Question: I have implemented a header view in a collection view.
It is a UISegmentedControll with three items.
Here is the code:
'''
NSArray *itemArray = [NSArray arrayWithObjects: @"Following", @"Everybody", @"Nearby", nil];
UISegmentedControl *segmentedControl = [[UISegmentedControl alloc] initWithItems:itemArray];
UIFont *font = [UIFont fontWithName:@"PatuaOne-Regular" size:12.0f];
UIColor *notChosenButtonColor = [UIColor colorWithRed:(201.0/255.0f) green:(198.0/255.0f) blue:(191.0/255.0f) alpha:1.0];
UIColor *chosenButtonColor = [UIColor colorWithRed:(235.0/255.0f) green:(218.0/255.0f) blue:(102.0/255.0f) alpha:1.0];
NSDictionary *normalAttributes = [NSDictionary dictionaryWithObjectsAndKeys:
font, UITextAttributeFont,
notChosenButtonColor, UITextAttributeTextColor,
nil];
NSDictionary *selectedAttributes = [NSDictionary dictionaryWithObjectsAndKeys:
font, UITextAttributeFont,
chosenButtonColor, UITextAttributeTextColor,
nil];
[segmentedControl setTitleTextAttributes:normalAttributes forState:UIControlStateNormal];
[segmentedControl setTitleTextAttributes:selectedAttributes forState:UIControlStateSelected];
[segmentedControl setBackgroundImage:[UIImage imageNamed:@"greenbt_bg.png"] forState:UIControlStateNormal barMetrics:UIBarMetricsDefault];
[segmentedControl setBackgroundImage:[UIImage imageNamed:@"standard_bt_h"] forState:UIControlStateSelected barMetrics:UIBarMetricsDefault];
[segmentedControl setBackgroundColor:[UIColor clearColor] ];
segmentedControl.frame = CGRectMake(5, 20, 280, 25);
segmentedControl.segmentedControlStyle = UISegmentedControlStylePlain;
segmentedControl.selectedSegmentIndex = 0;
[segmentedControl setDividerImage:[UIImage imageNamed:@"separator.png"]
forLeftSegmentState:UIControlStateNormal
rightSegmentState:UIControlStateNormal
barMetrics:UIBarMetricsDefault];
[headerView addSubview:segmentedControl];
'''
The segmentedcontrol now looks like this:

Why is the text of the segments blurry when not selected?
Solved it! added '[UIColor clearColor], UITextAttributeTextShadowColor' to 'normalAttributes'
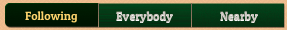
Answer: That is most likely caused by the default shadowColor.
Try to set 'UITextAttributeTextShadowColor' and 'UITextAttributeTextShadowOffset' in your titleTextAttributes.
You might have to experiment to get the best visual appearance. You can also simply set the shadowColor attribute to '[UIColor clearColor]'.